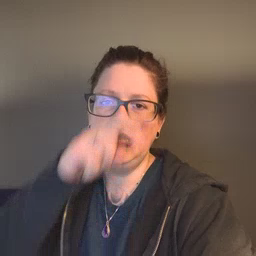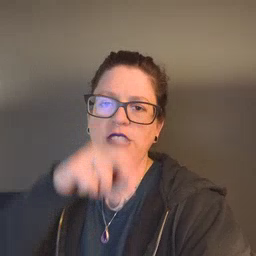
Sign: stairs